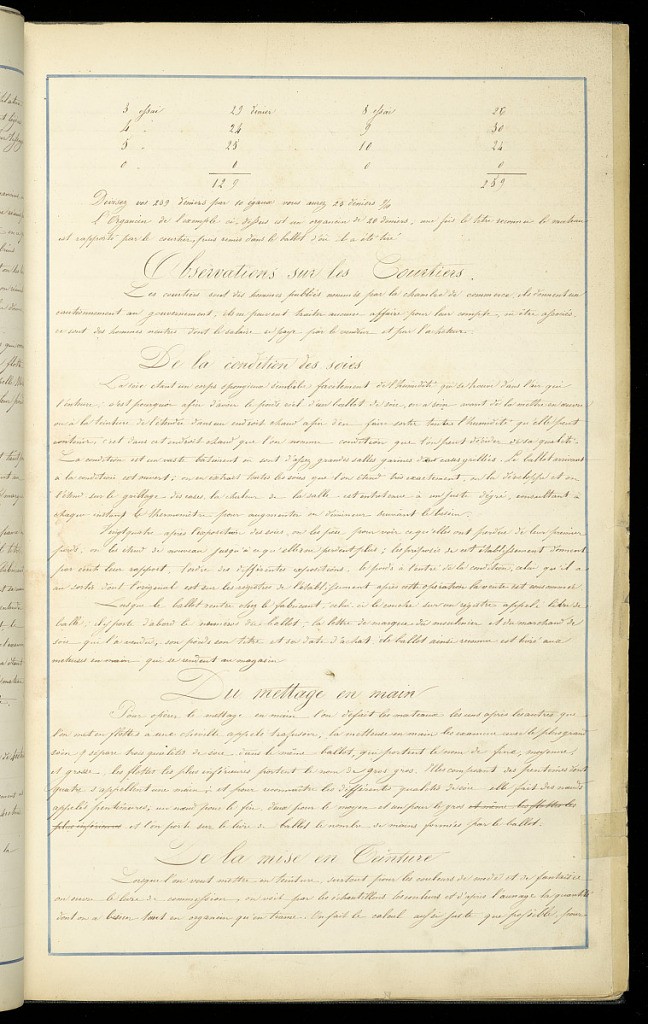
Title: Montage a Planchette
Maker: Théodore Bon, French, n.d.
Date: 1850–60
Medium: leather, paper, silk
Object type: Master weaver's thesis book
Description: Illustrated instruction in weaving of silk fabrics, handwritten, with silk samples pasted in 237 pages. Twelve pages of introduction to silk, its qualities and origin, principles of weaving, and the principal weaves in silk manufacture. Inscription on inside cover by its owner, Théodore Bon.